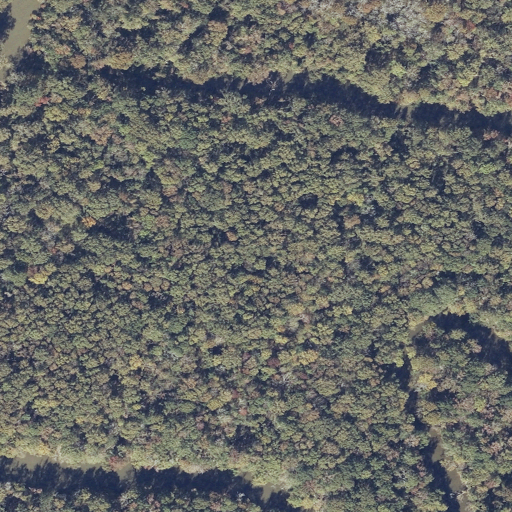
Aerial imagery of island in Alabama named Canal Island containing woody wetlands, herbaceous wetlands, and open water